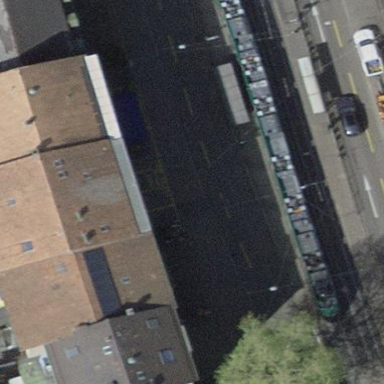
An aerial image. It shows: Platform for public transport with shelter. This platform is for trams and railways.